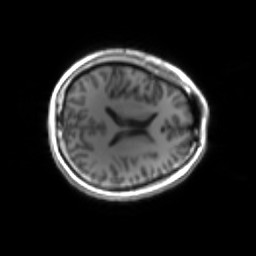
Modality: inplaneT1
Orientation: axial
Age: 28
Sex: male
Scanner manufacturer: siemens
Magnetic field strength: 3 T
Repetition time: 1.2 s
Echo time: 0.00251 s